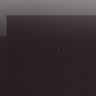
Metastatic tissue present: no